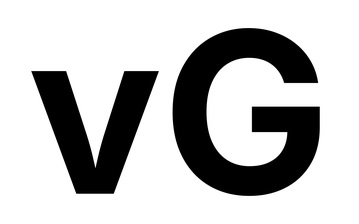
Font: Inter_Bold